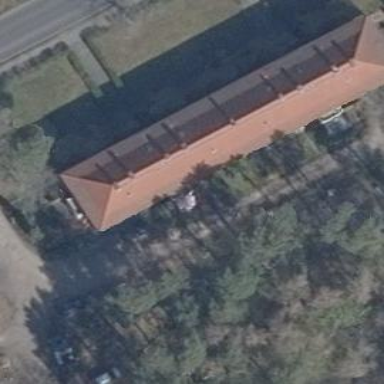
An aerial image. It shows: Residential building with hipped roof.